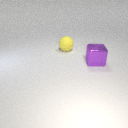
large yellow rubber sphere behind large purple metal cube